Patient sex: M
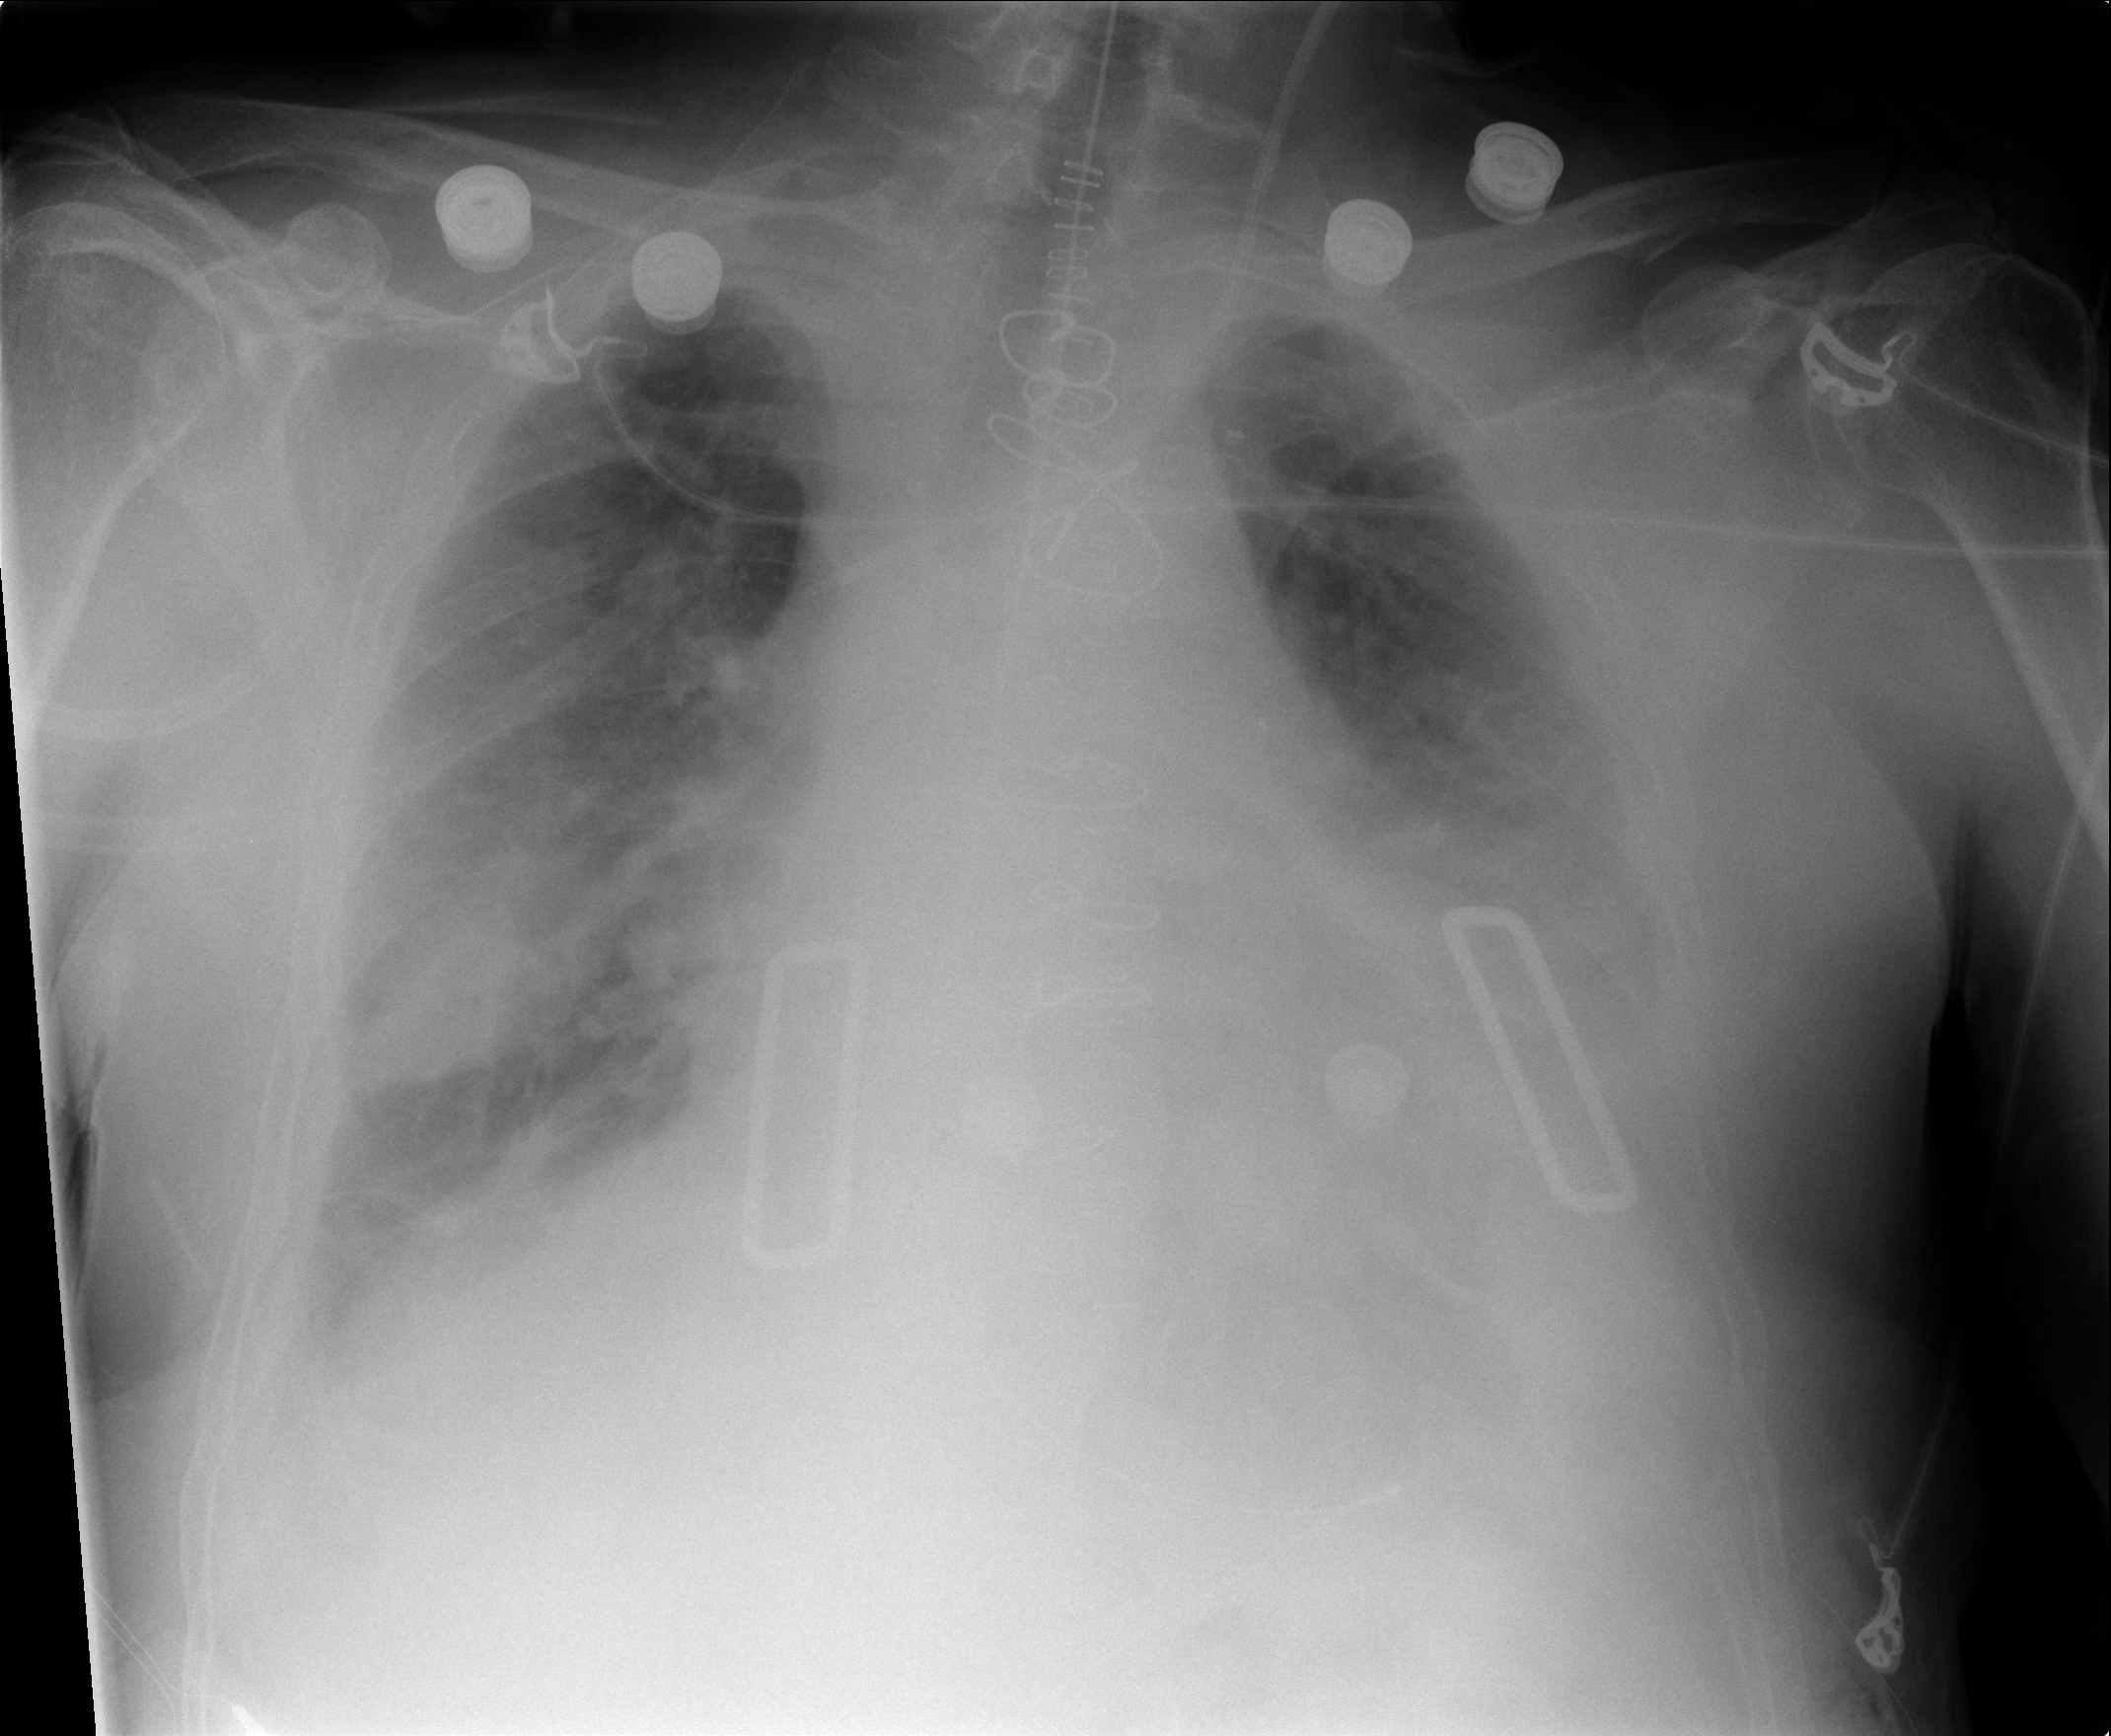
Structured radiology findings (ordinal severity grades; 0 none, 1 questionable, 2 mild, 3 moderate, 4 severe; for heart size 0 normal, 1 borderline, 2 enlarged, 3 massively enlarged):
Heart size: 2
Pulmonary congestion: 2
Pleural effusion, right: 2
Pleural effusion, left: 2
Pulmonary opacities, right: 1
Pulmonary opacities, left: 0
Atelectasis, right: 2
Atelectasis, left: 2